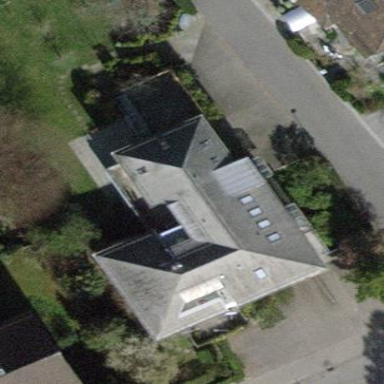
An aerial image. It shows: Building.